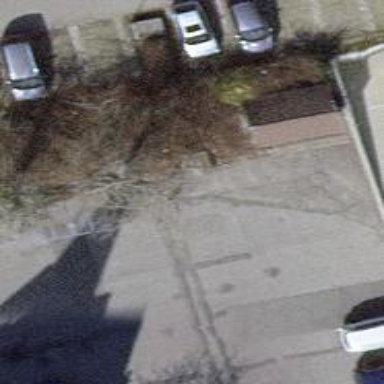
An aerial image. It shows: Motorcycle parking area.